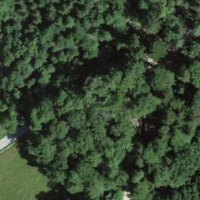
EUNIS habitat code: 41
Species observed at this site:
Euonymus europaeus